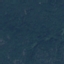
Land use / land cover: Forest